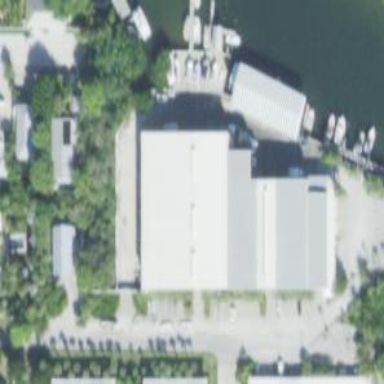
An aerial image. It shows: Building located at the marina leisure land.